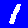
Digit: 1